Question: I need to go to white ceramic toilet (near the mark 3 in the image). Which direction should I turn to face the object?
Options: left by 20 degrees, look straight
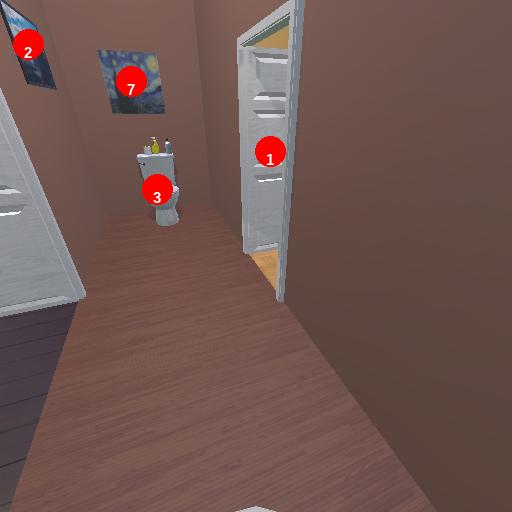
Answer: left by 20 degrees